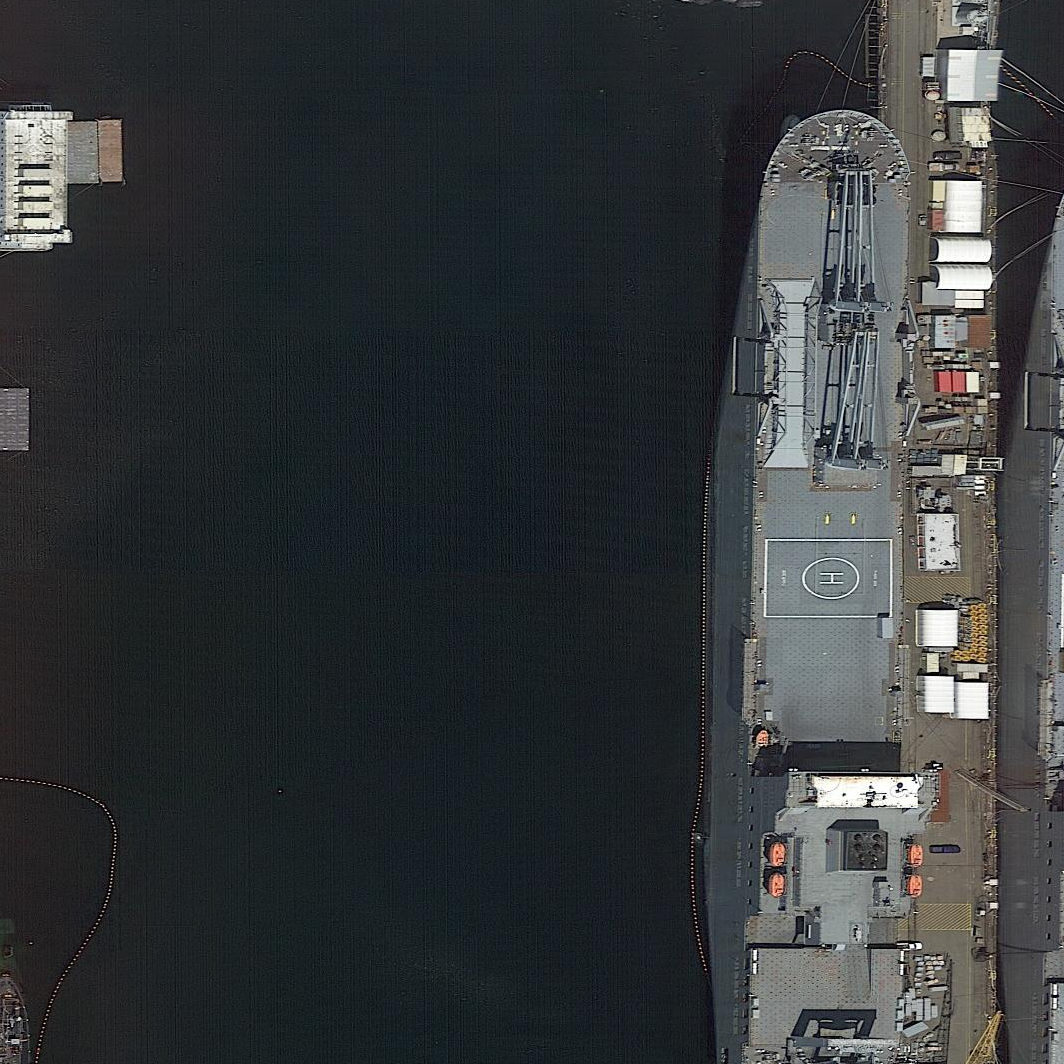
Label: Crane_ship